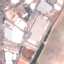
Label: Industrial